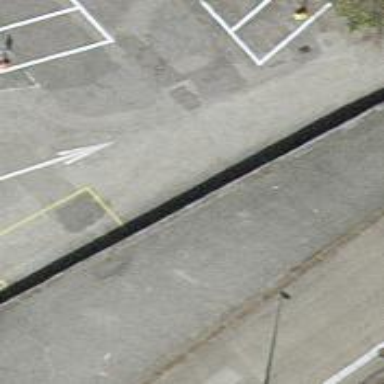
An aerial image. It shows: Road serving as parking aisle.